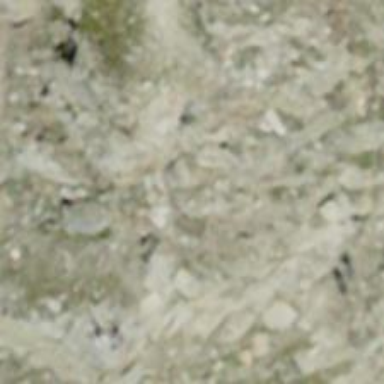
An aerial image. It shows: Path with stone surface.